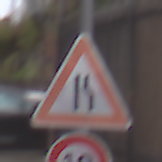
Verkehrszeichen: EinseitigVerengteFahrbahnRechts
Zusatzzeichen unten: Geschwindigkeit10
Umgebung: Outdoor, Urban
Tageszeit: MorningAfternoon
Wetter: Overcast
Licht: Natural
Jahreszeit: NotSpecified
Kontrast: LowContrast